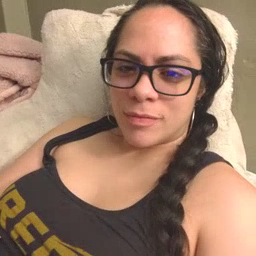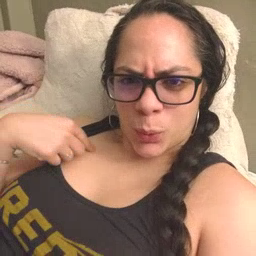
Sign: weus